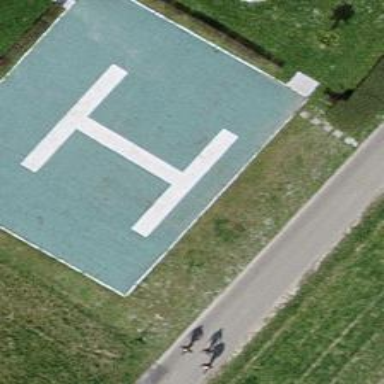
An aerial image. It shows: Image of helipad at airport.